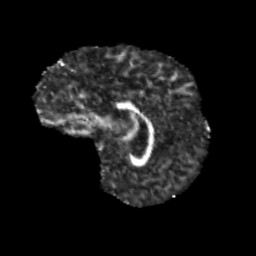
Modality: FA
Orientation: sagittal
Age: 10
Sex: male
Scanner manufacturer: siemens
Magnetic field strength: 3 T
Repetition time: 3.8 s
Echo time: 0.07 s